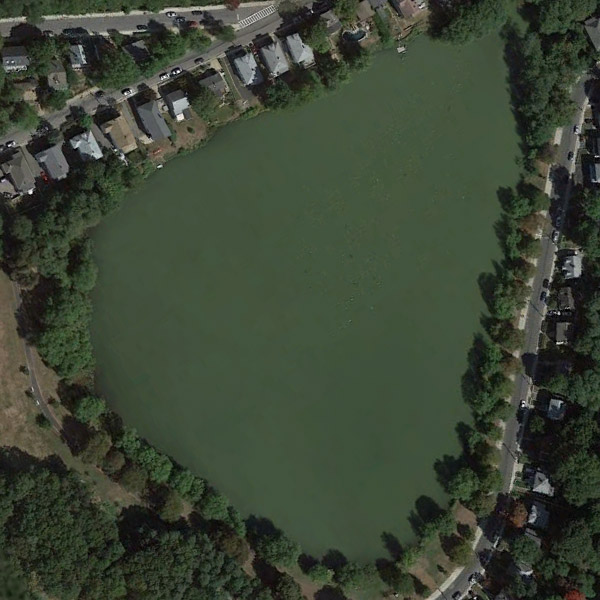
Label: Pond